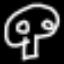
Label: mushroom